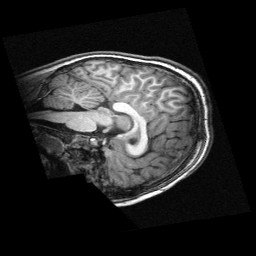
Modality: T1w
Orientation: sagittal
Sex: male